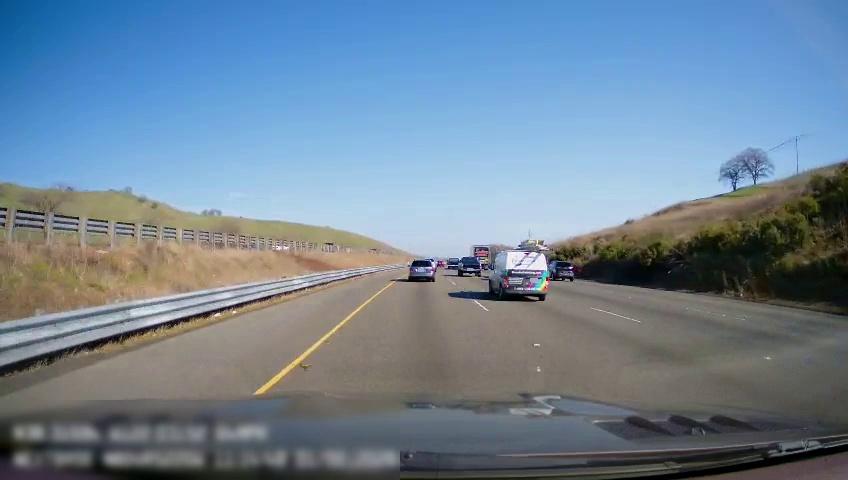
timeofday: Day
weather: Sunny
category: Drivable Space
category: Vehicles | Car
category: Vehicles | SUV
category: Vehicles | Truck
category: Vehicles | Truck
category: Vehicles | SUV
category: Vehicles | Truck
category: Vehicles | SUV
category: Vehicles | Van
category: Vehicles | SUV
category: Lanes | Current Lane
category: Lanes | Current Lane
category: Lanes | Alternate Lane
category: Lanes | Alternate Lane